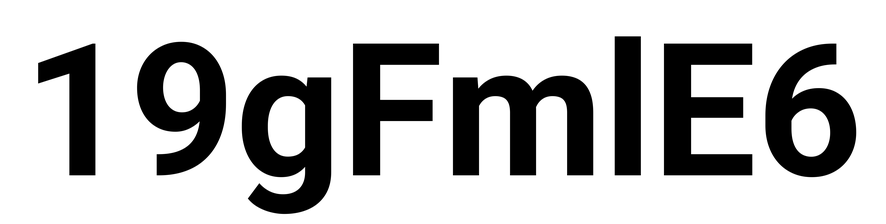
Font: Roboto_Bold